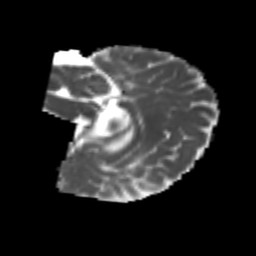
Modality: MD
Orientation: sagittal
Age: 7
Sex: male
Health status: healthy